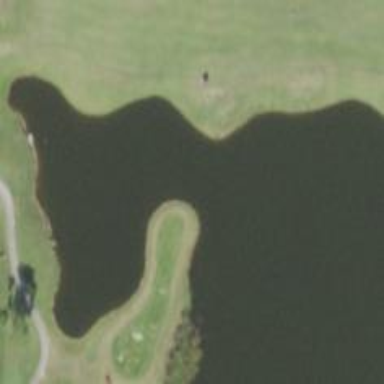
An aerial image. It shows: Grassy area designated as golf tee.